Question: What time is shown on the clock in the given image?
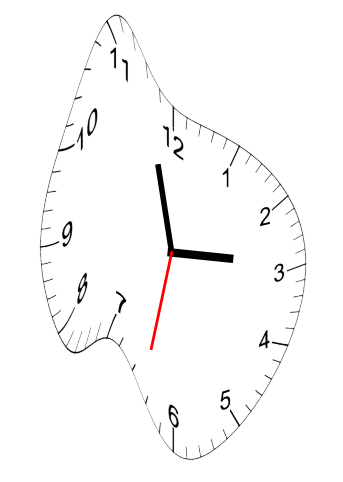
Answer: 02:57:32